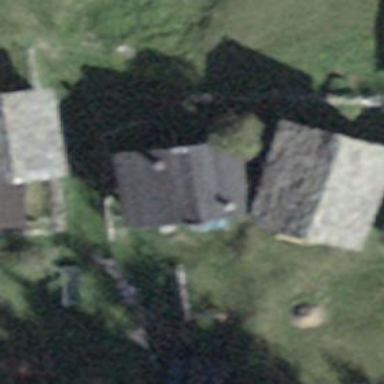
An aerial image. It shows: Simple house.